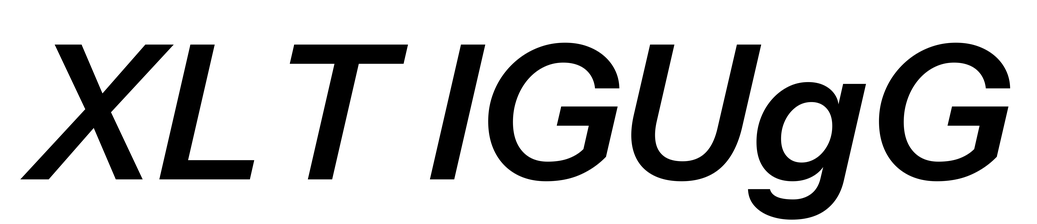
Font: InstrumentSans-Italic_SemiBold_Italic